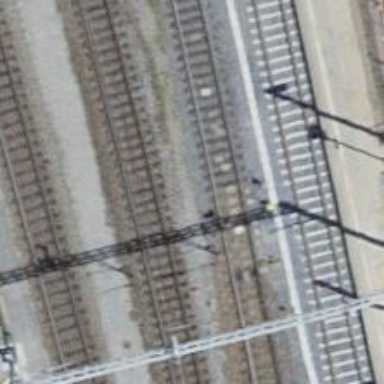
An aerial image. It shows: Single-track railway with electrified contact lines.